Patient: sex F, age 53
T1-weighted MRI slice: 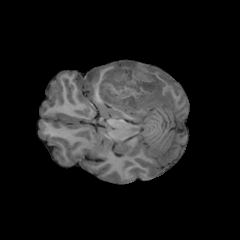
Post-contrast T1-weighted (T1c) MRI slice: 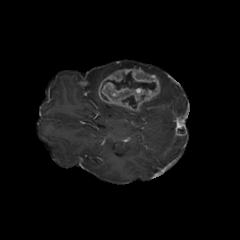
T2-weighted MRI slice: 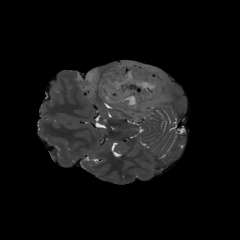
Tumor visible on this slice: yes
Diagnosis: Glioblastoma, IDH-wildtype
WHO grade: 4